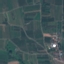
Label: PermanentCrop